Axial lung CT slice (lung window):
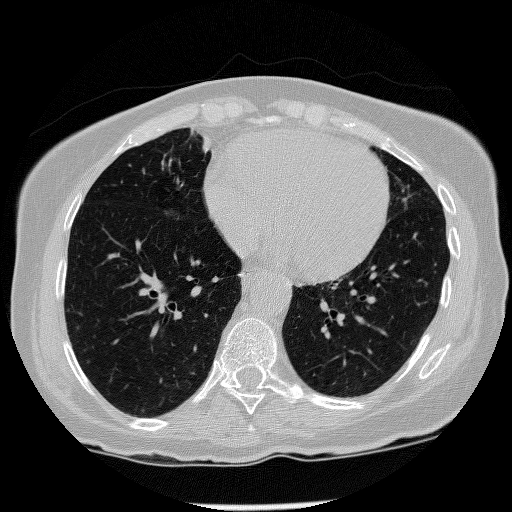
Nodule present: no